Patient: sex M, age 51
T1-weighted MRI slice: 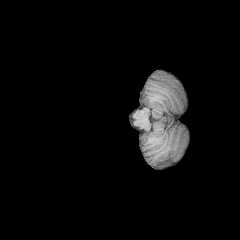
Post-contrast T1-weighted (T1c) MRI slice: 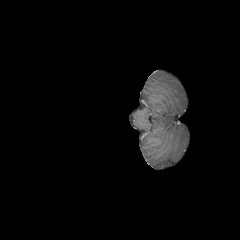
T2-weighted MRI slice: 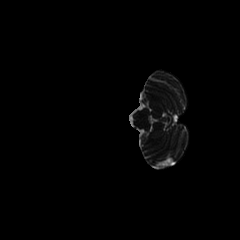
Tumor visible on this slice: no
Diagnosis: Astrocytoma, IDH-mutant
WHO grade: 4